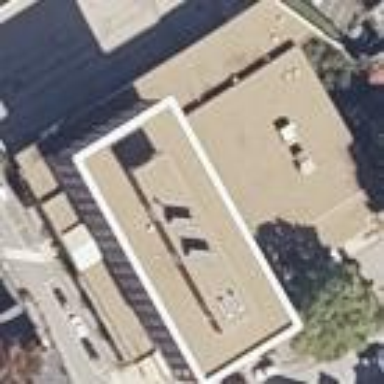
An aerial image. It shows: Public building.